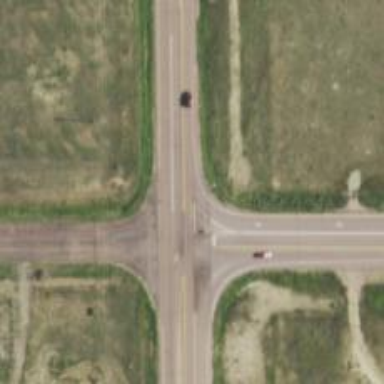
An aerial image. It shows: Road with stop sign.